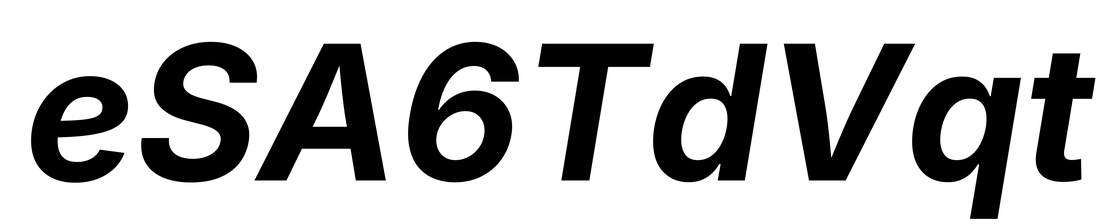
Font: Inter-Italic_Bold_Italic